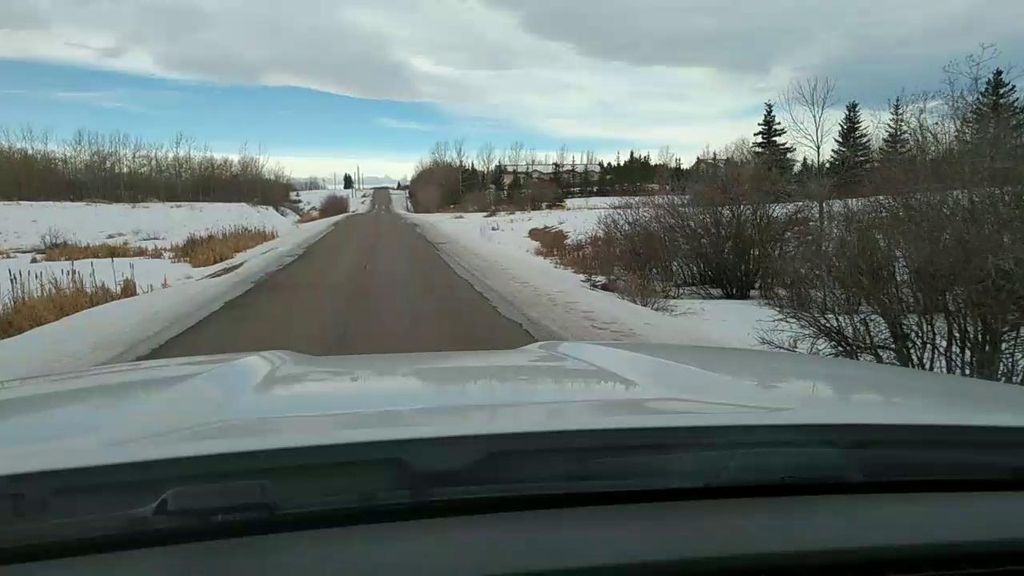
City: calgary